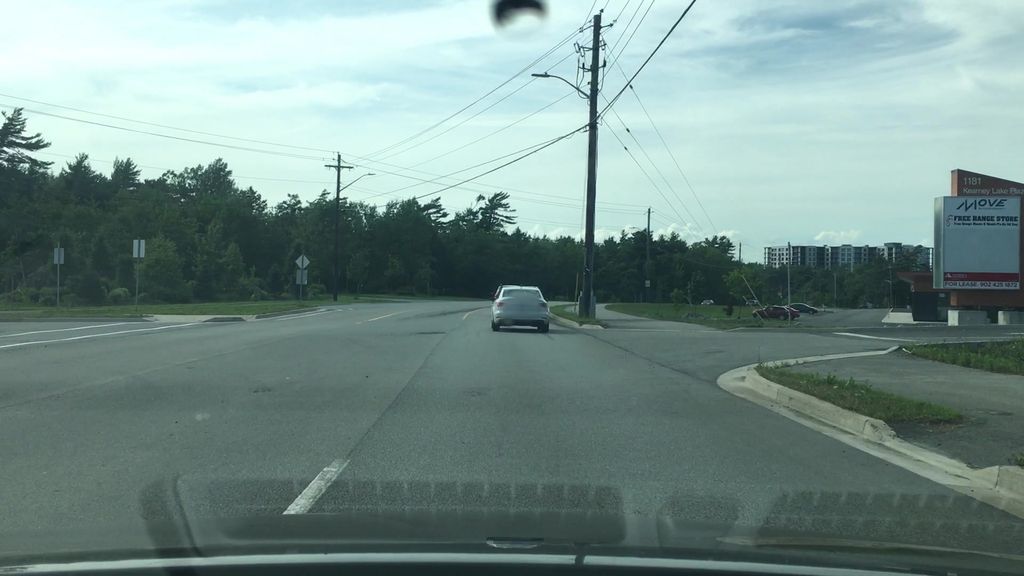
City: halifax